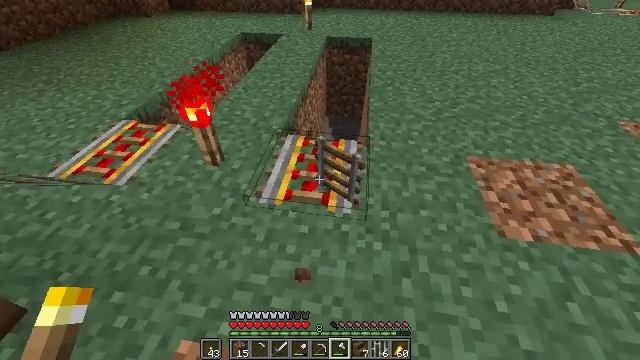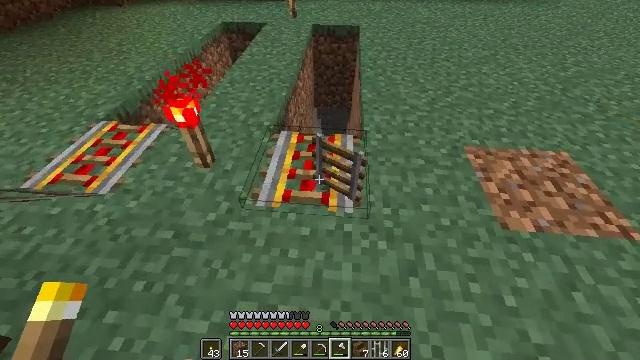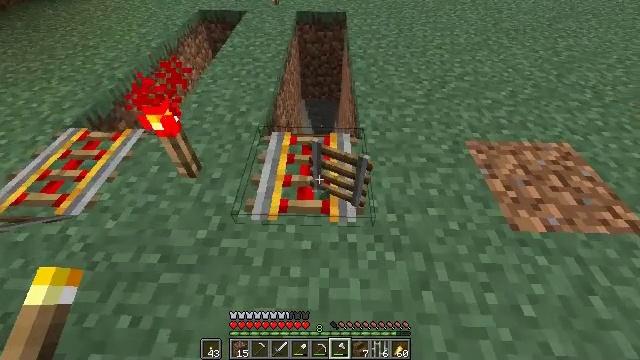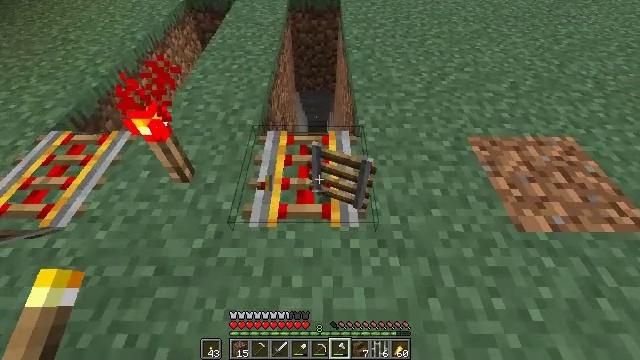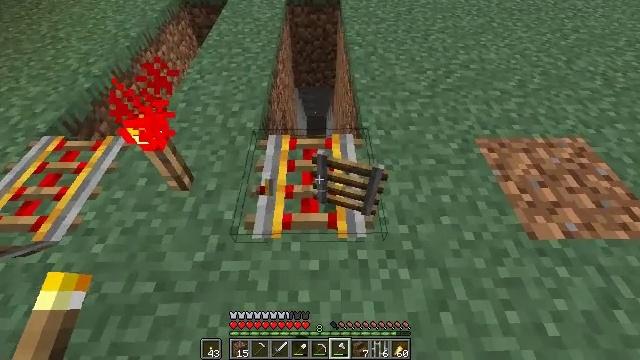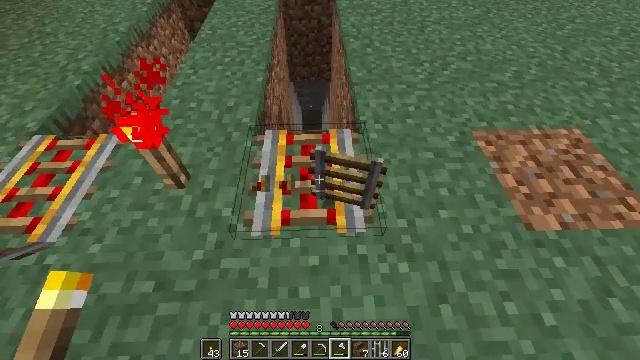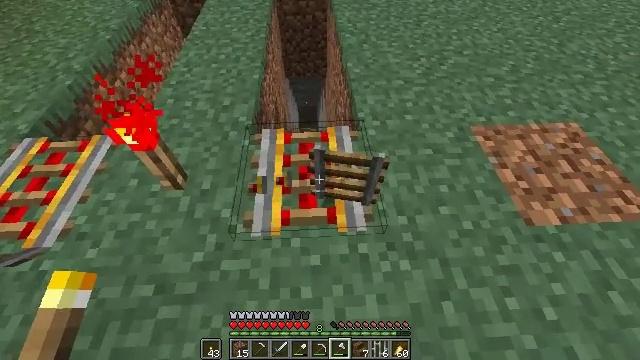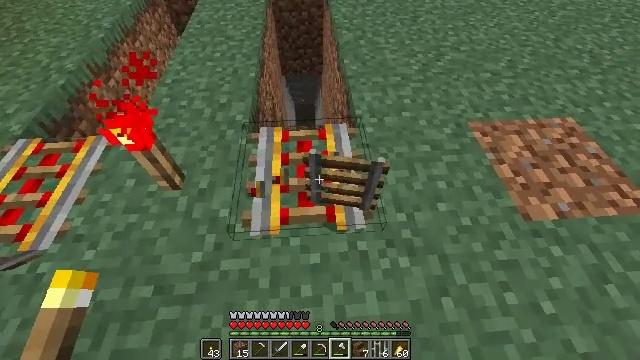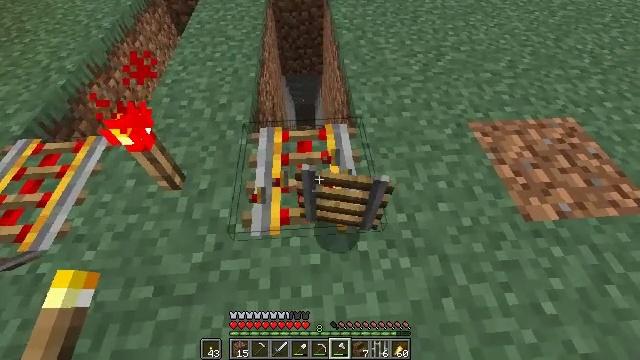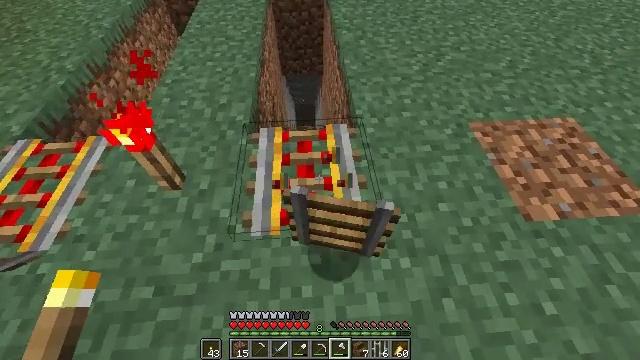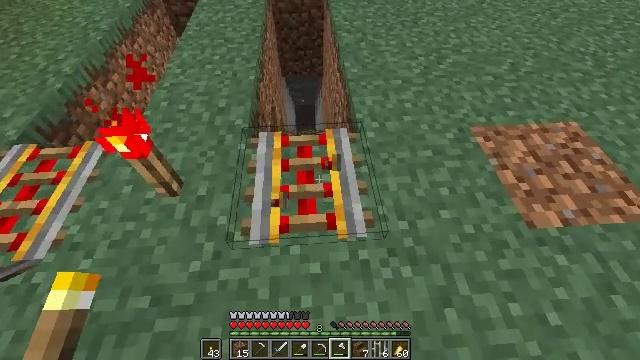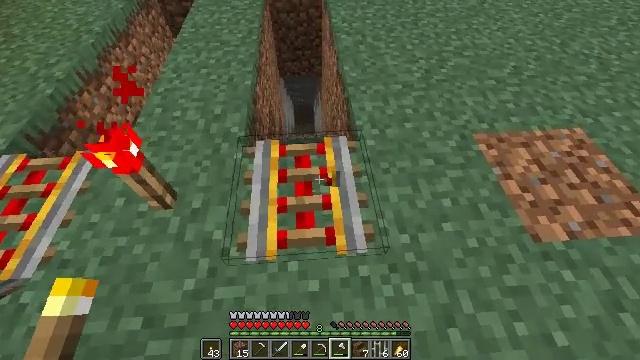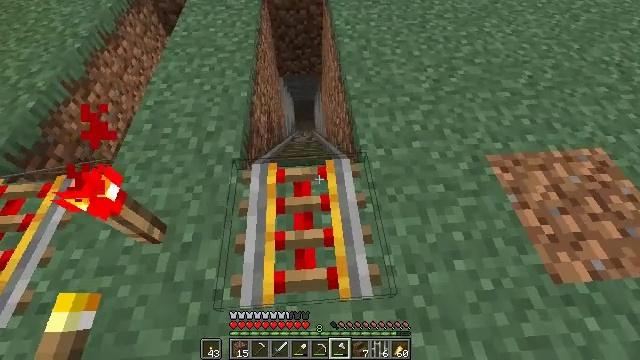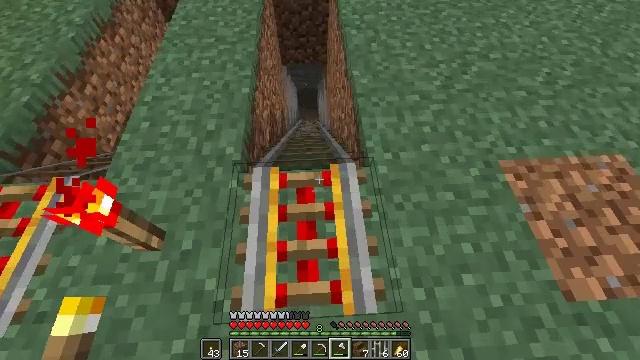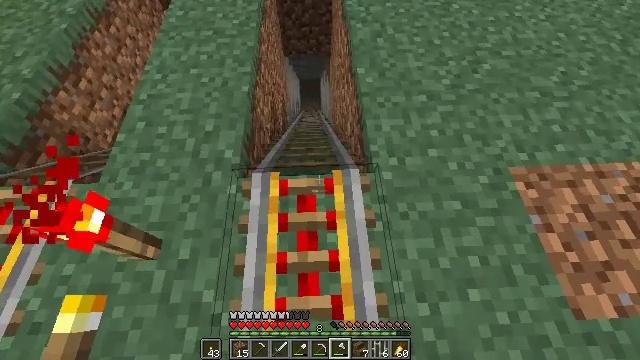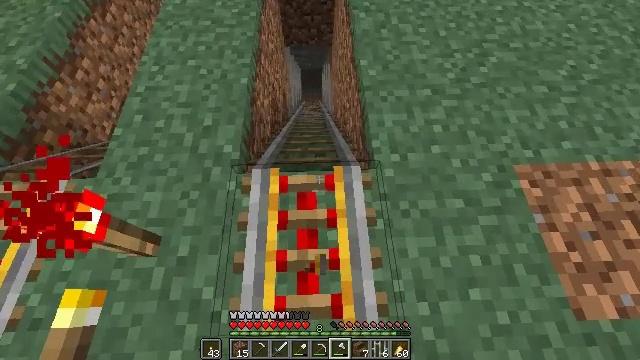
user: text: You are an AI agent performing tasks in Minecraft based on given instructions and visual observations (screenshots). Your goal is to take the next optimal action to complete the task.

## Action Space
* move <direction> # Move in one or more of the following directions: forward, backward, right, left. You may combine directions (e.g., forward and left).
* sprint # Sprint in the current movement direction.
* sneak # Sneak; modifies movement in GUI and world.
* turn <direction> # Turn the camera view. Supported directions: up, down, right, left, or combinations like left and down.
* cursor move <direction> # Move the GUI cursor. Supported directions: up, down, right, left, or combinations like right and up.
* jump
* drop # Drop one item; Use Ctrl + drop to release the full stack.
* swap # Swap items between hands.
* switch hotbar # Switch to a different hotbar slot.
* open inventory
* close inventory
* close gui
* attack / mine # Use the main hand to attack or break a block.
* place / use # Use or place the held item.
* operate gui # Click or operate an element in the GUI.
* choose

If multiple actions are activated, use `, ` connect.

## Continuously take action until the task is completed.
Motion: motion action
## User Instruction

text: Knock off the redstone torch from the wall.
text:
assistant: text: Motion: move forward, turn right and down
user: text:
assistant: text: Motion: move forward, turn right and down
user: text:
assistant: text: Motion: turn right and down, attack / mine
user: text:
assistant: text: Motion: turn down, attack / mine
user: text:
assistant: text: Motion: turn right and down, attack / mine
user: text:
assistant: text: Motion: turn right, attack / mine
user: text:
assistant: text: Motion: no_op
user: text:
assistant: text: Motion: no_op
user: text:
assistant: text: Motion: no_op
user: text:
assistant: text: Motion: move forward
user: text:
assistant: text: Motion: move forward
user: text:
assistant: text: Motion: move forward, turn down
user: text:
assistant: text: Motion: move forward, turn left and down
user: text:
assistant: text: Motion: turn down
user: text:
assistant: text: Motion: turn down, attack / mine
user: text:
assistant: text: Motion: turn down, attack / mine
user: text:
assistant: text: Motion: attack / mine
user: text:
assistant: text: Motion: turn down, attack / mine
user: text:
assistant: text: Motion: turn down, attack / mine
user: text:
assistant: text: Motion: no_op
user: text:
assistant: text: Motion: no_op
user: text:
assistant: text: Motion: no_op
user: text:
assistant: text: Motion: no_op
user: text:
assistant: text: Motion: no_op
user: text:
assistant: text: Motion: turn left and up
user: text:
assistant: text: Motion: turn left and up
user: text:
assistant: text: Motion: turn left and up
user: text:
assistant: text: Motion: turn left and up
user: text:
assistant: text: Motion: no_op
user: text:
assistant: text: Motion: turn left